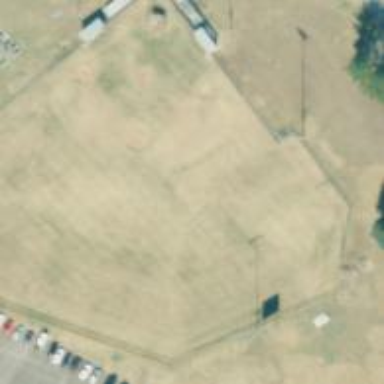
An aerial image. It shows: Baseball pitch for leisure land.